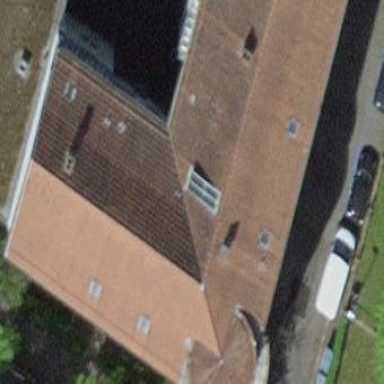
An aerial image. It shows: Apartment building with hipped roof.